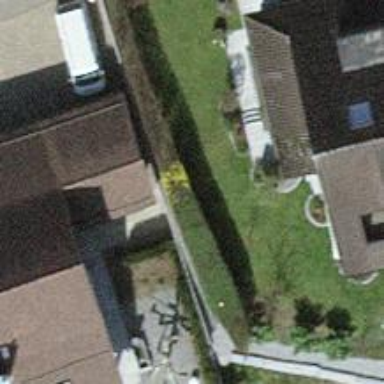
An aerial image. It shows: Hedge acting as barrier.